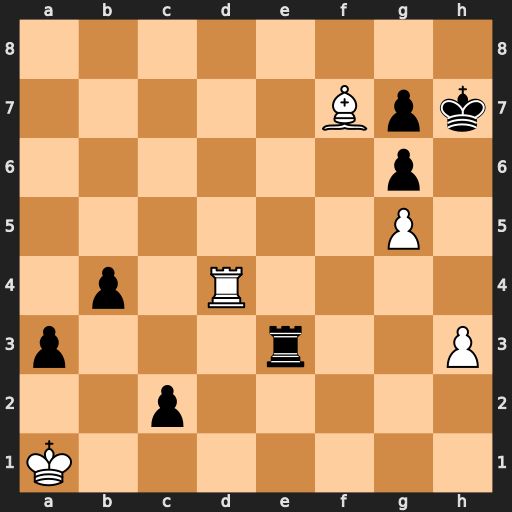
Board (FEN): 8/5Bpk/6p1/6P1/1p1R4/p3r2P/2p5/K7
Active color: w
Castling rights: -
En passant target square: -
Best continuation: Rh4#